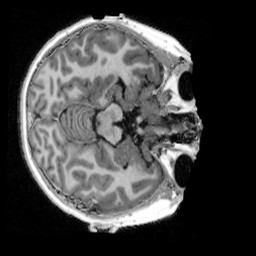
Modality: UNIT1_denoised
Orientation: axial
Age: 10
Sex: male
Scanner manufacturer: siemens
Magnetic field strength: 3 T
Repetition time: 4 s
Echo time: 0.00303 s